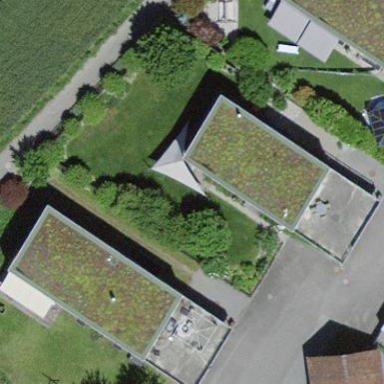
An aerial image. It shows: Flat-roofed building.